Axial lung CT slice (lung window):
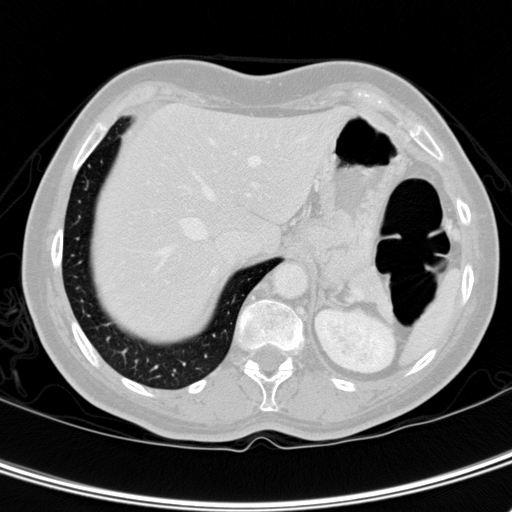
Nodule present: no